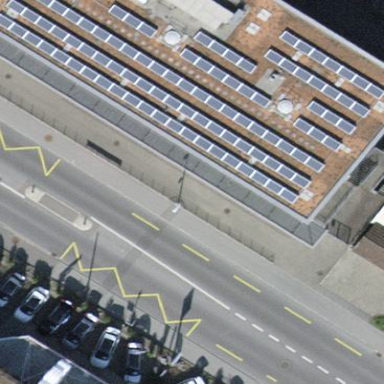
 consisting of solar photovoltaic panels."